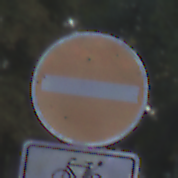
Verkehrszeichen: VerbotDerEinfahrt
Zusatzzeichen unten: EinspurigeFahrzeugeFrei6
Umgebung: Outdoor, Urban
Tageszeit: SunriseSunset
Wetter: Clear
Licht: Natural
Jahreszeit: NotSpecified
Kontrast: LowContrast